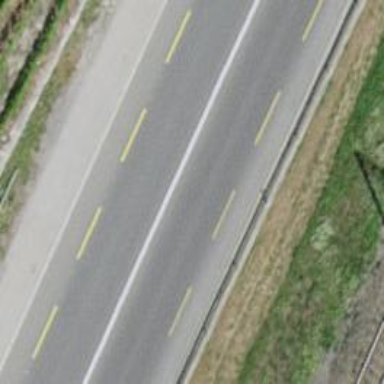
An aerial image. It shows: Primary road with asphalt surface and designated cycle lane.